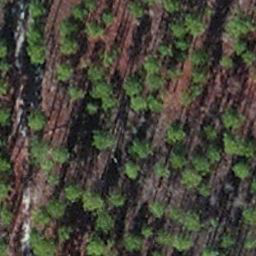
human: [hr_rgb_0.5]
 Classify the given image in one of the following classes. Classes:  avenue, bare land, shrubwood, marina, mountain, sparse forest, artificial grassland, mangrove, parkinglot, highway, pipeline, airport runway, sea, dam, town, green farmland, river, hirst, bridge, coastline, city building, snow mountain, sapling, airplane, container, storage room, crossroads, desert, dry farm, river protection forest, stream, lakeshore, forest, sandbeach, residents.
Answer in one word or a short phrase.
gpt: sapling